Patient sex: F
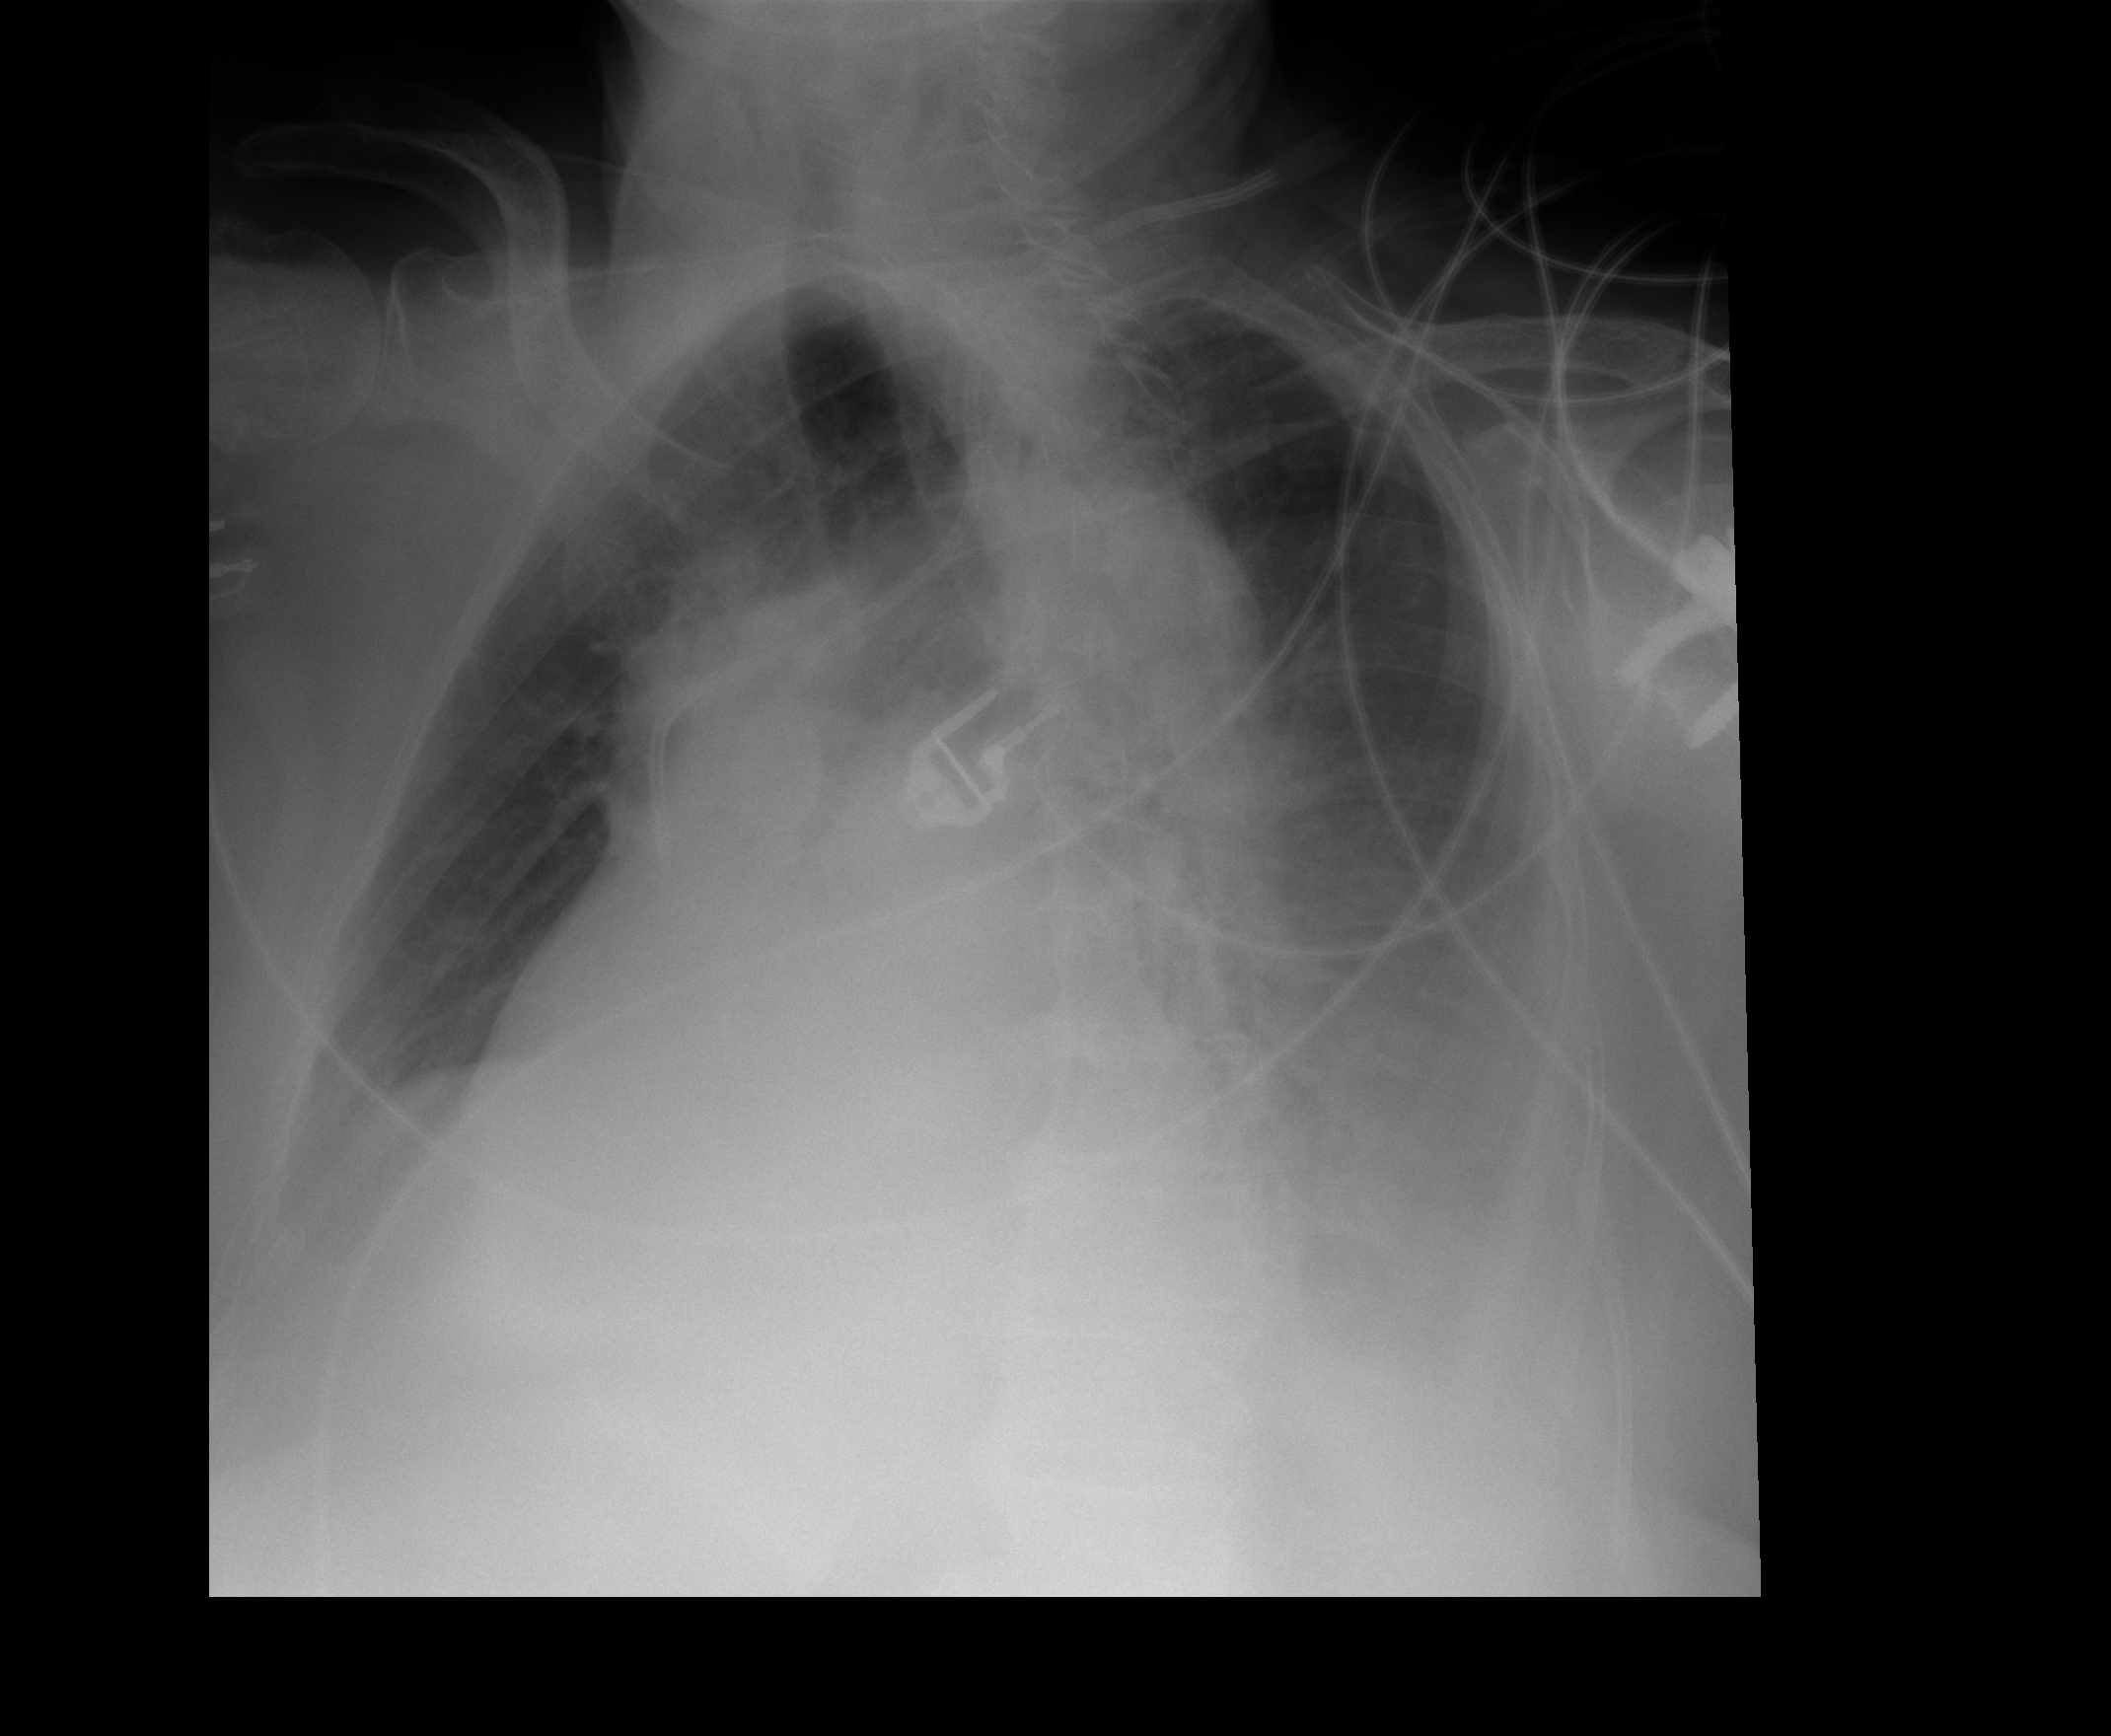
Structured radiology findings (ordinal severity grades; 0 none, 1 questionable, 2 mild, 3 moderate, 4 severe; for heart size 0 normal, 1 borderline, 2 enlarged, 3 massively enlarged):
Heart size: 2
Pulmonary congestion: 3
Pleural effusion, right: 2
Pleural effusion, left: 3
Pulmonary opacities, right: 0
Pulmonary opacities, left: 2
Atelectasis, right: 2
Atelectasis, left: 3